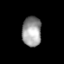
Tissue: lung
Cell type: Endothelial cells
Senescence score: 0.2426
Nuclear area (px): 563
Mean DAPI intensity: 154.739